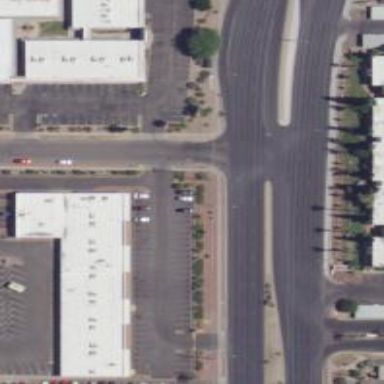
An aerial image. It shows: Unmarked crossing on the road.